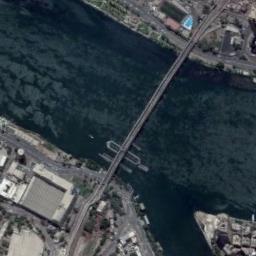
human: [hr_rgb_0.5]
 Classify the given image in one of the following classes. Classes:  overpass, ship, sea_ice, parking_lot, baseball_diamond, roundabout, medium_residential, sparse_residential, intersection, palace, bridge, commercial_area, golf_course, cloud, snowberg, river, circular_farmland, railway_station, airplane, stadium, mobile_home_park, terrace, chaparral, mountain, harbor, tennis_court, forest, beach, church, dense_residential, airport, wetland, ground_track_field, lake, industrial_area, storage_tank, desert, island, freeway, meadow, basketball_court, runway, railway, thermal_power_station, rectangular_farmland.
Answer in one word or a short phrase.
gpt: bridge